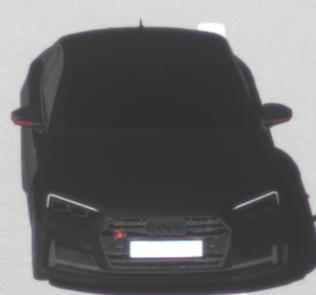
Make: Audi
Model: S5 Sportback
Detailed model: 8T Facelift
Model produced from: 2011
Model produced until: 2016
Doors: 5
Color: black
Road condition: dry road
Daytime: midday
Contrast: high contrast